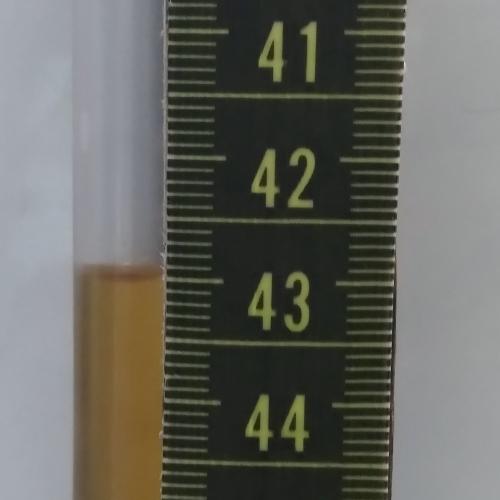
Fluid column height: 43.0 cm